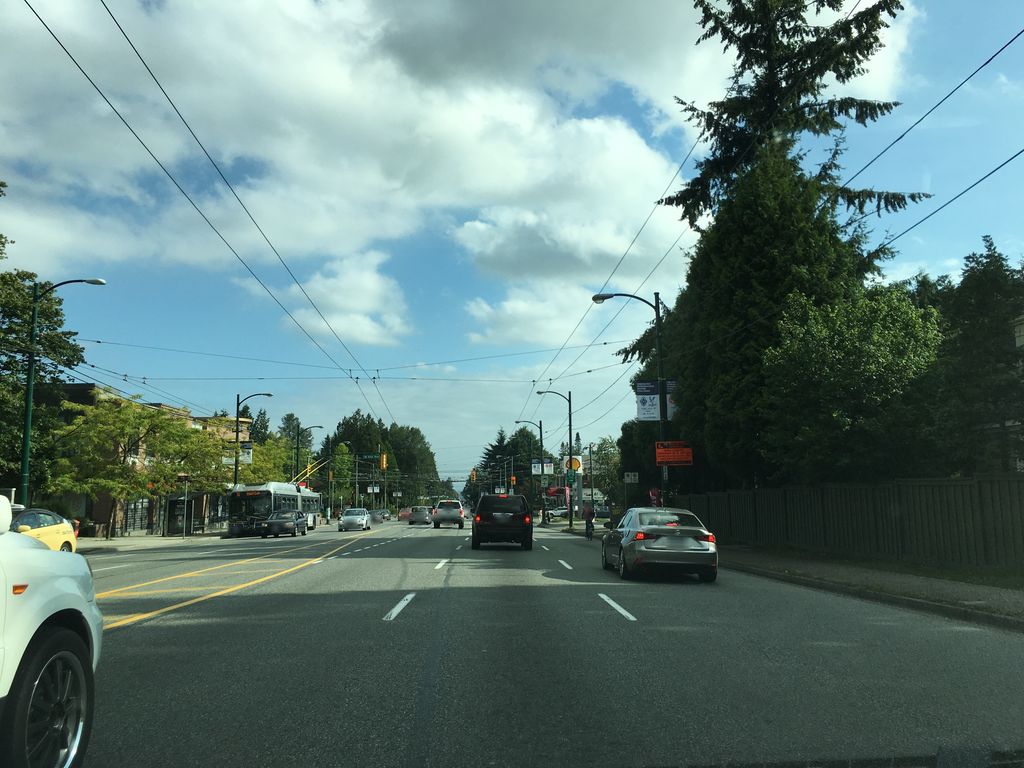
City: vancouver